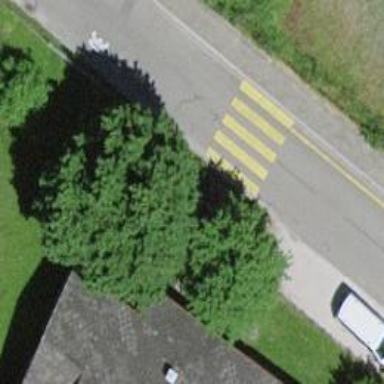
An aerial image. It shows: Marked crossing on the road.